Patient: sex M, age 32
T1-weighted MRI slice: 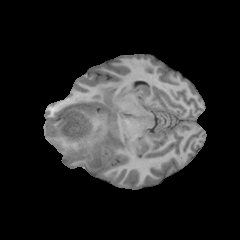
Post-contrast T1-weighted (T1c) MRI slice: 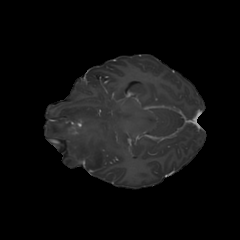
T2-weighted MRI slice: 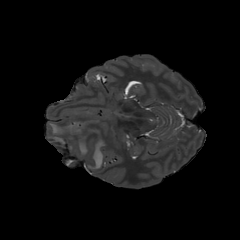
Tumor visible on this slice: yes
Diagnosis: Glioblastoma, IDH-wildtype
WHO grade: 4